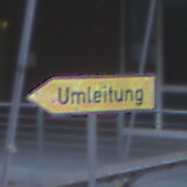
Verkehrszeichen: UmleitungswegweiserLinksweisend
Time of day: SunriseSunset
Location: Outdoor (Urban)
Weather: Clear
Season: NotSpecified
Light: Natural